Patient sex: F
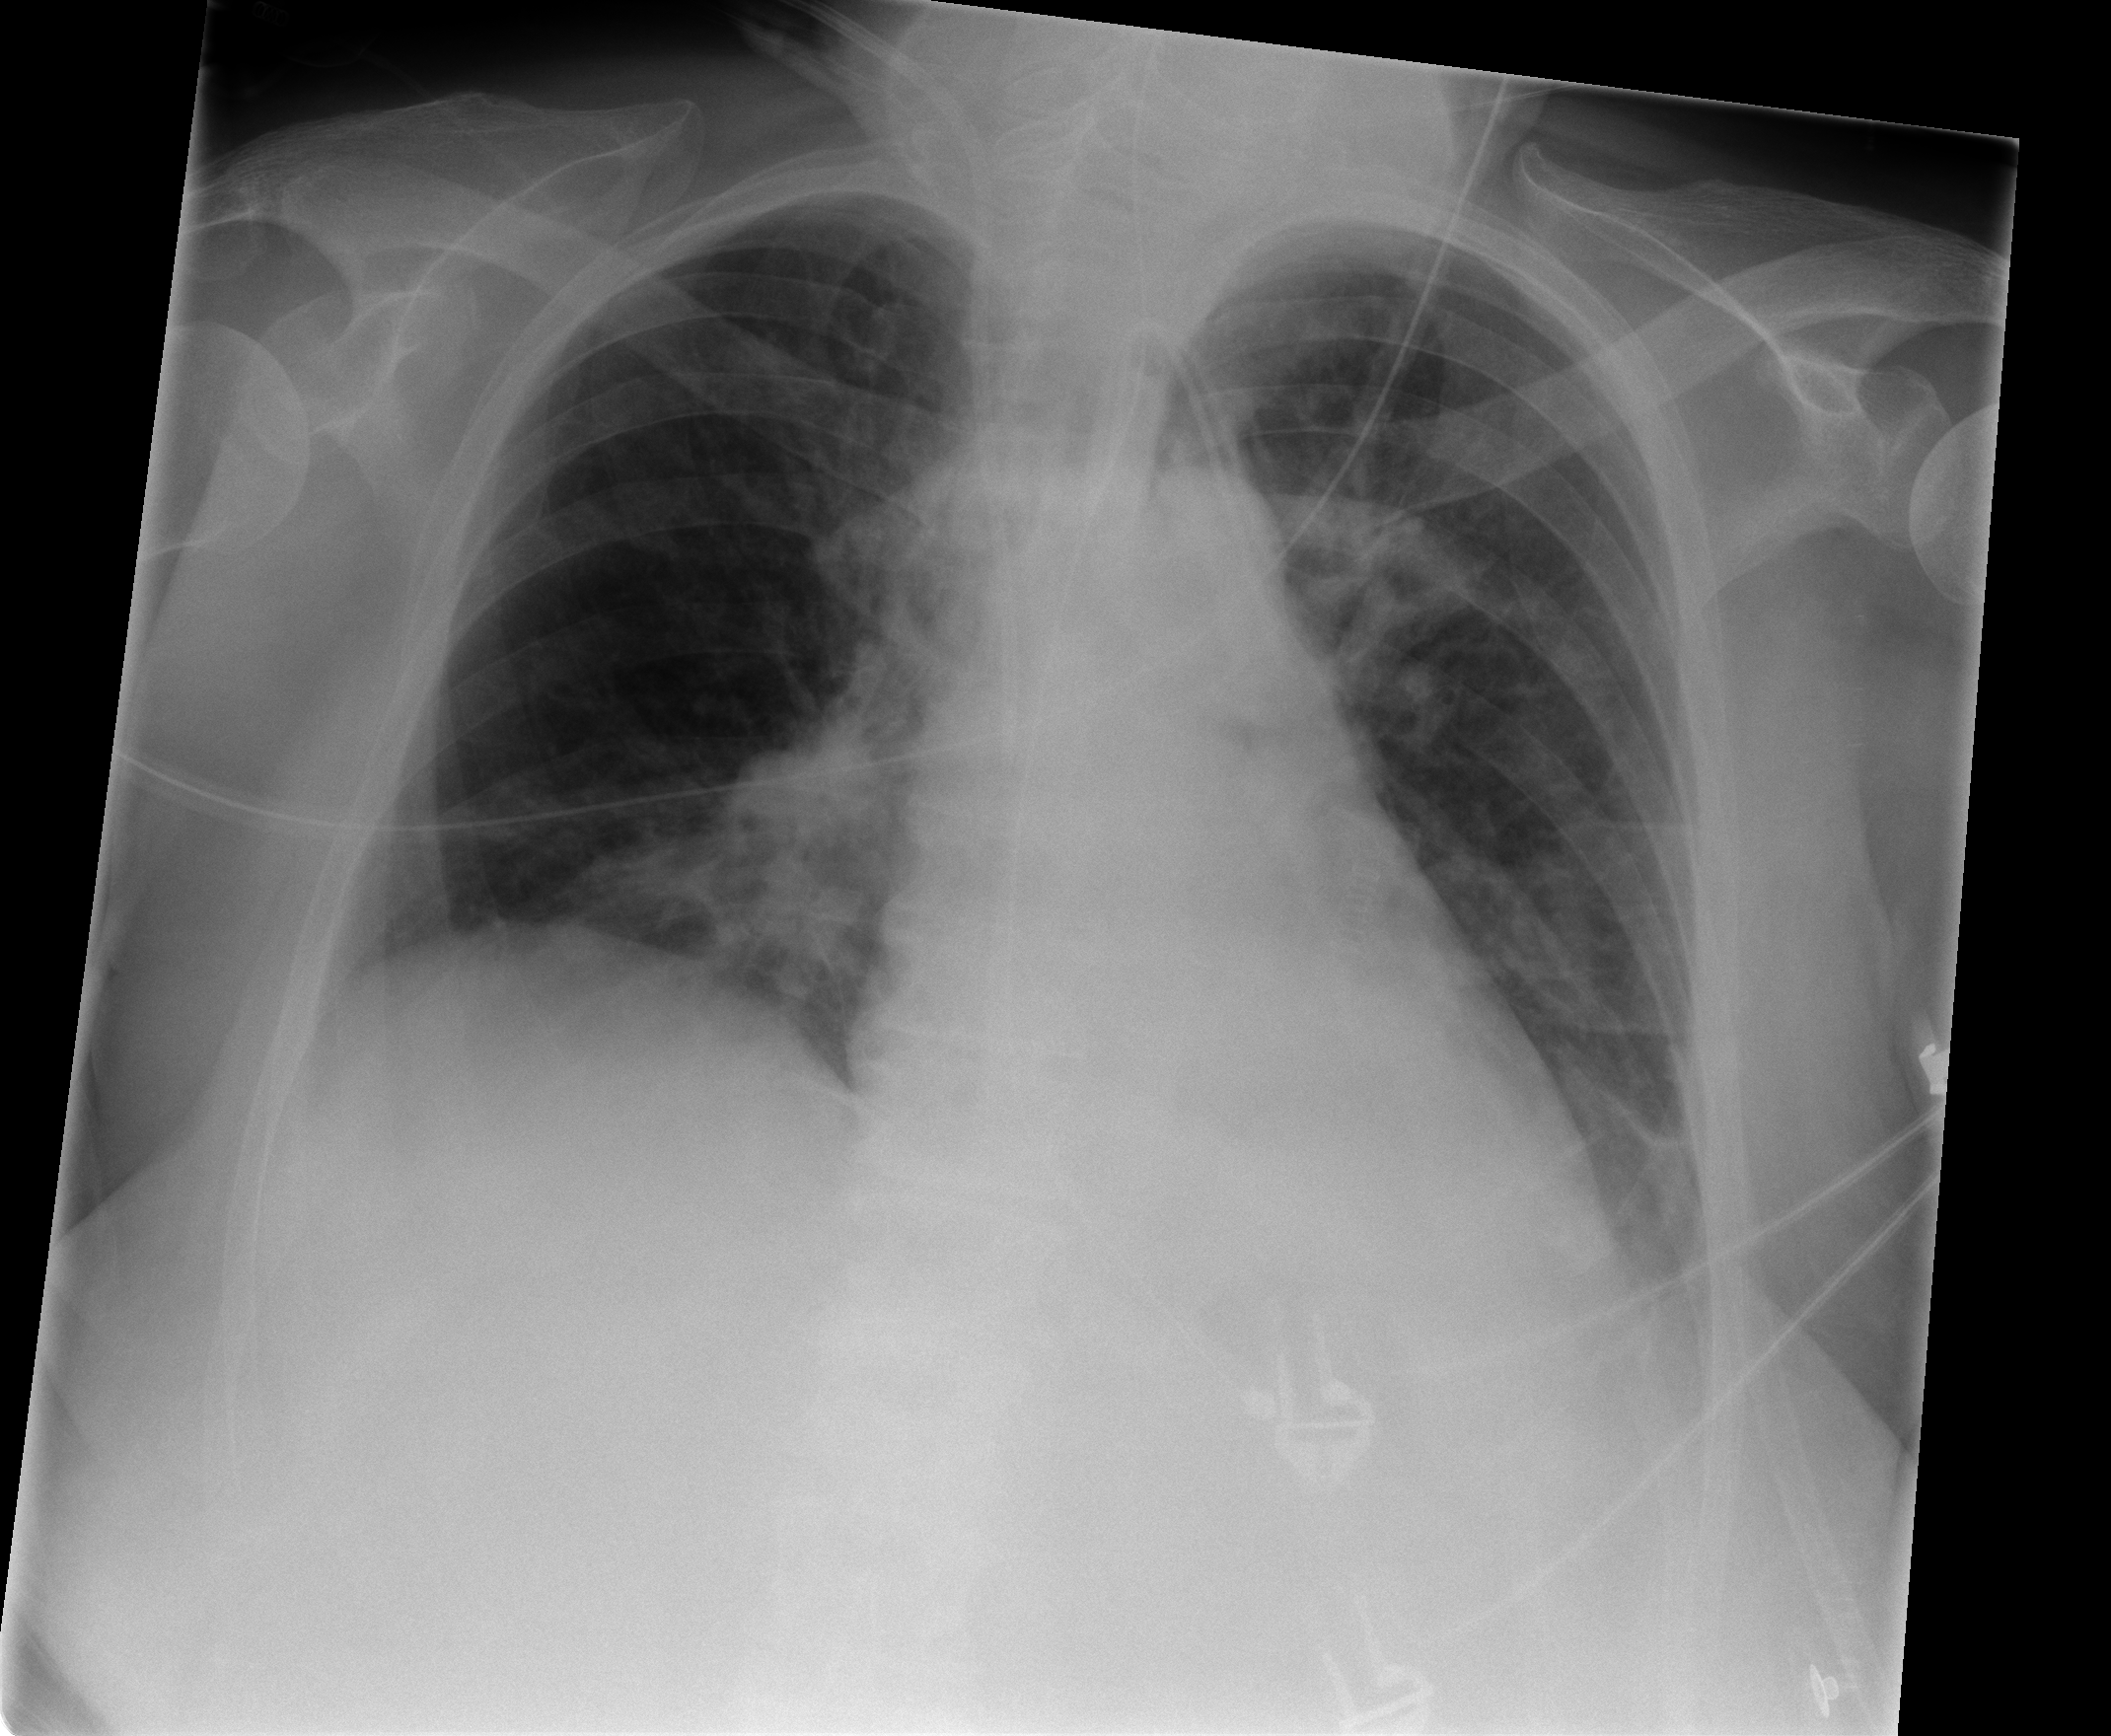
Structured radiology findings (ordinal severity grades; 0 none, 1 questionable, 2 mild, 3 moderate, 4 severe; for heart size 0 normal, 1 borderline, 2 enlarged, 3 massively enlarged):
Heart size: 1
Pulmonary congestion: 2
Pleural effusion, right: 0
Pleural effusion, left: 1
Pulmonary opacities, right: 2
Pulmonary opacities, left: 1
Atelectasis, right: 2
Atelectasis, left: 2